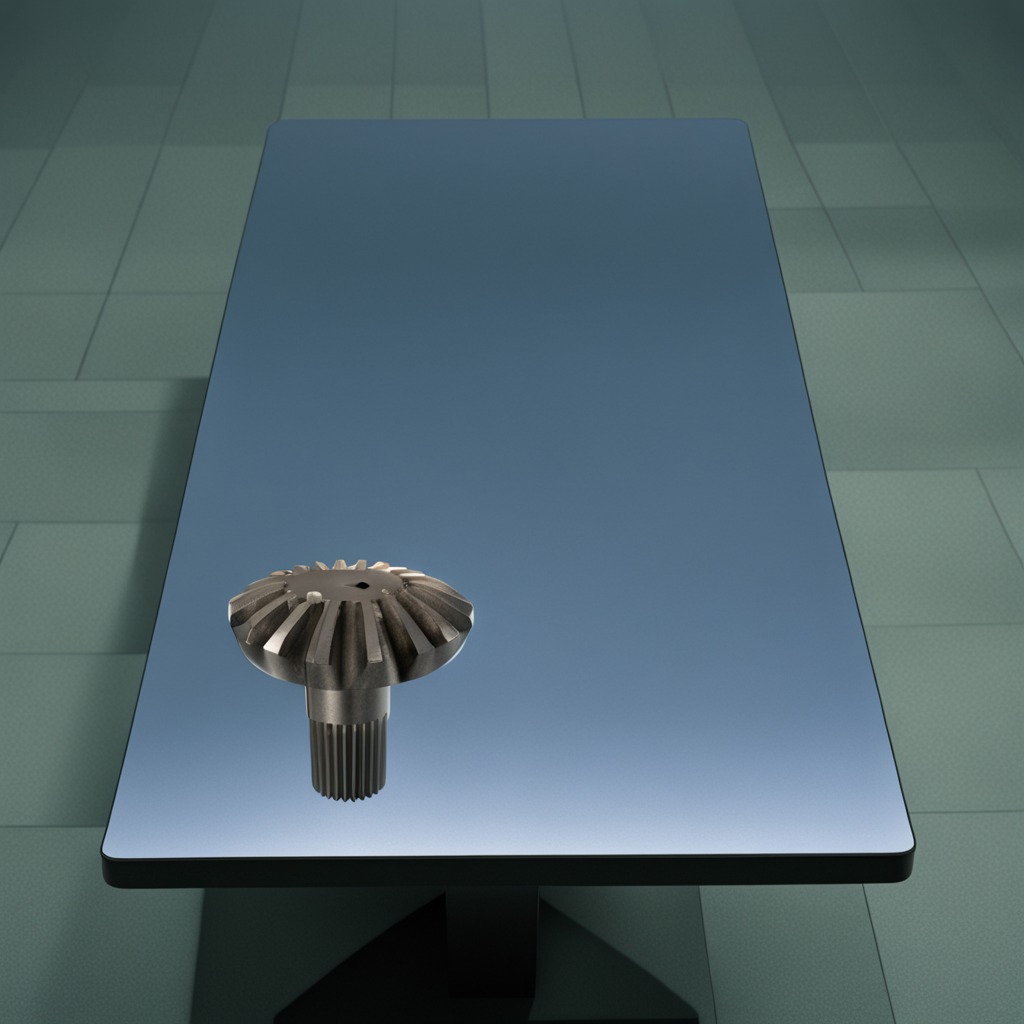
A steel gear with teeth is lying on a clean empty table in a railway signal maintenance room lit by harsh overhead fluorescents.